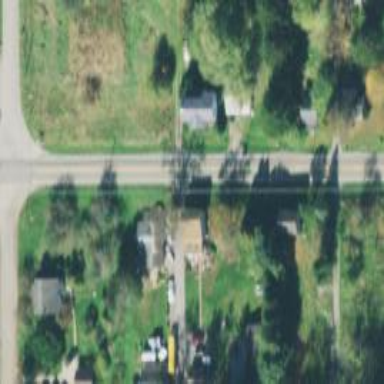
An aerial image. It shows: Alley classified as service road.